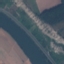
Land use / land cover class: River